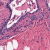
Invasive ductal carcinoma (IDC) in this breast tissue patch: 0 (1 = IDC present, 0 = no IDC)